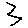
Label: zigzag